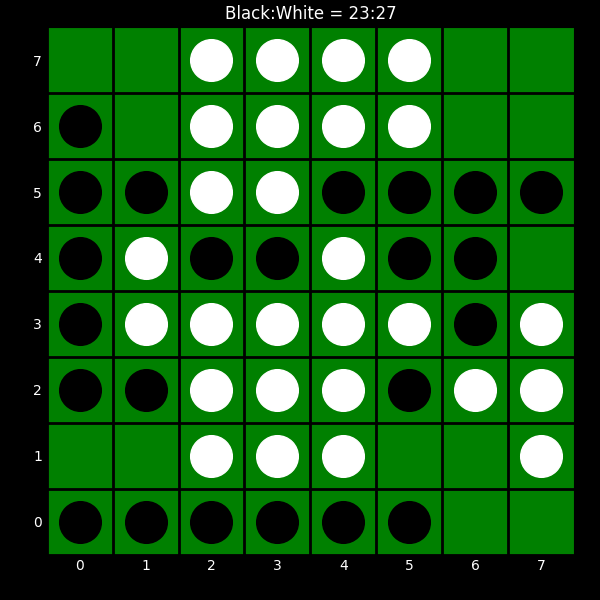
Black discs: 23
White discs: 27